Interaction volume radius: 5 \u00c5
Interaction volume height: 15 \u00c5
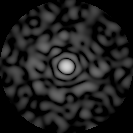
Disorder parameter: 0.8922